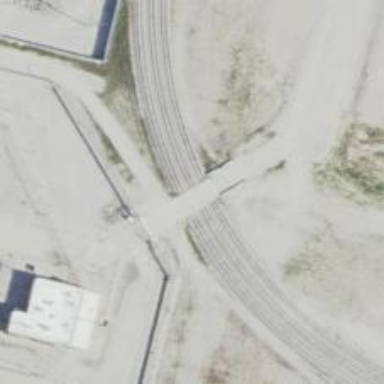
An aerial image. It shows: Uncontrolled railway crossing.